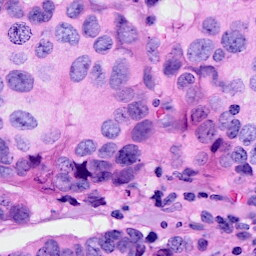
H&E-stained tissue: Breast